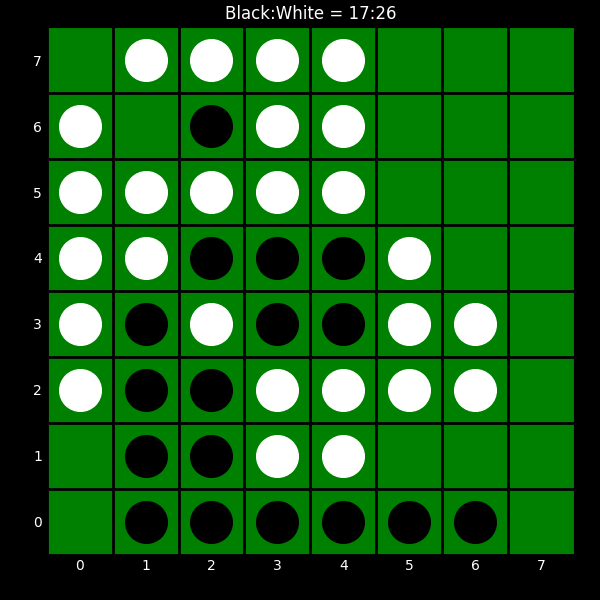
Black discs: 17
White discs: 26